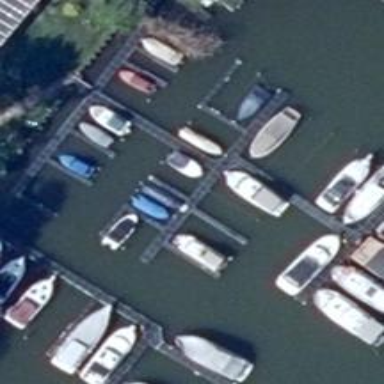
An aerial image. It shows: Man-made pier.